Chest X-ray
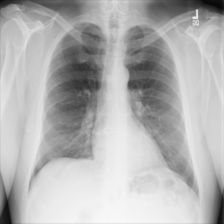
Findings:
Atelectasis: negative
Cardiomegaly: negative
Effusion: negative
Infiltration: negative
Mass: negative
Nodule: negative
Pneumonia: negative
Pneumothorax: negative
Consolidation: negative
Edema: negative
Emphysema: negative
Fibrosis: negative
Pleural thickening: negative
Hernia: negative